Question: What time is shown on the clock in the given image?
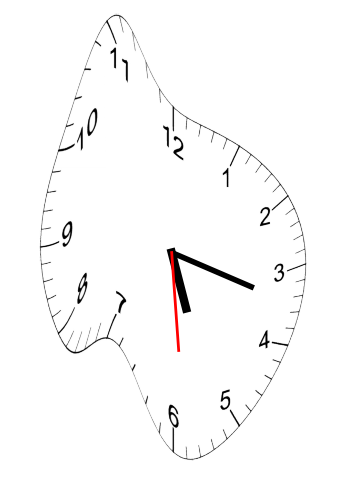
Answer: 05:17:29